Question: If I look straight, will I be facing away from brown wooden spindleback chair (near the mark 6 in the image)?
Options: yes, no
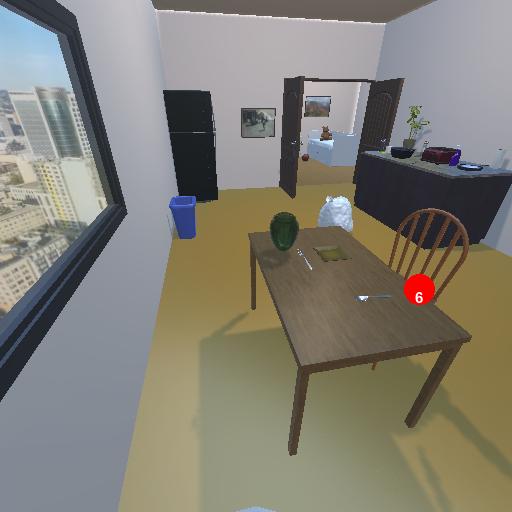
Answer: yes